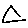
Label: triangle